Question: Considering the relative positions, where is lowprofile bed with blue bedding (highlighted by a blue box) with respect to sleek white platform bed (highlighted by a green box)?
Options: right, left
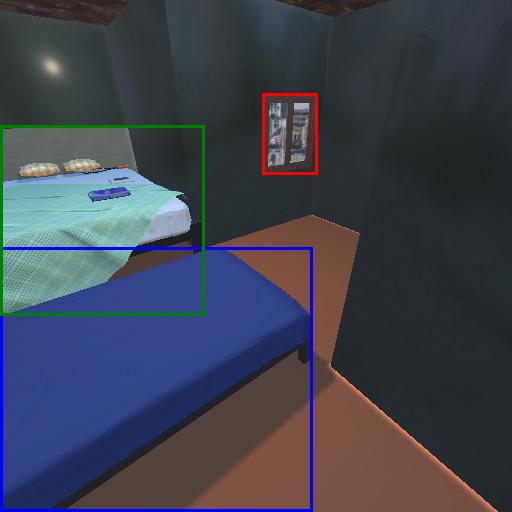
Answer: right